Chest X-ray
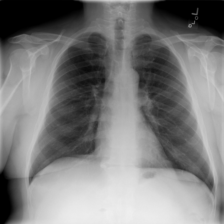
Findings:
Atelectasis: negative
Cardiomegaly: negative
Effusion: negative
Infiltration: negative
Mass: negative
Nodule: negative
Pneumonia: negative
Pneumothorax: negative
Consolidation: negative
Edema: negative
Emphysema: negative
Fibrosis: negative
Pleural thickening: negative
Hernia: negative